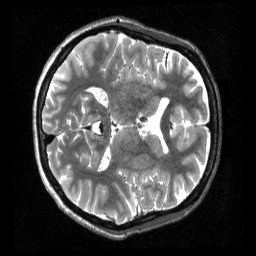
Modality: T2w
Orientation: axial
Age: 22
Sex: female
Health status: healthy
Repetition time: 3.2 s
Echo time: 0.563 s